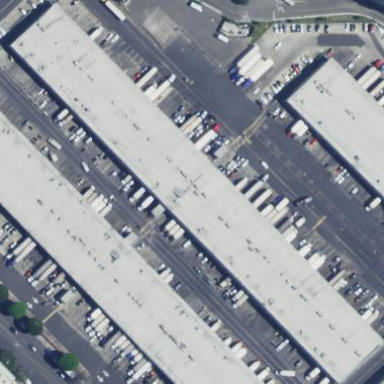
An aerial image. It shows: Warehouse building.